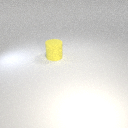
large yellow rubber cylinder